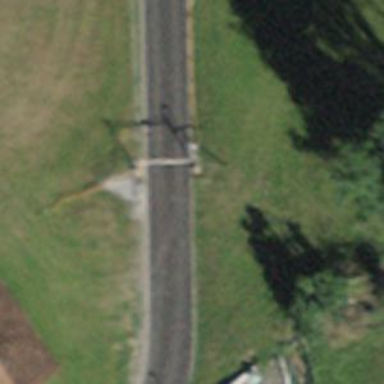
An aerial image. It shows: Residential road with gravel surface of grade 2 track.